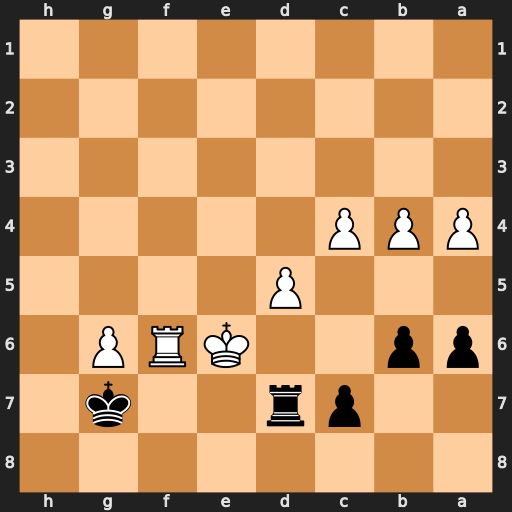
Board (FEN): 8/2pr2k1/pp2KRP1/3P4/PPP5/8/8/8
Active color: b
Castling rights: -
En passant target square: -
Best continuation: Rd6+ Ke7 Rxf6 Kd7 Rf4 c5 a5 cxb6 cxb6